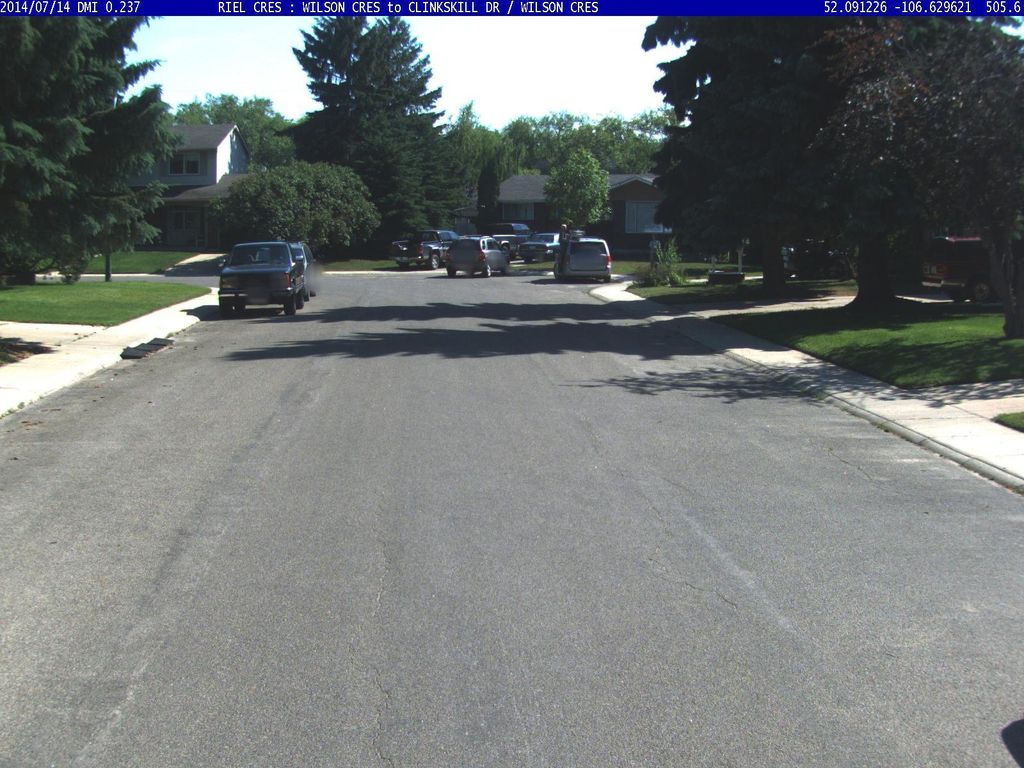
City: saskatoon